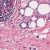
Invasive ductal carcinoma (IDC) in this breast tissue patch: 0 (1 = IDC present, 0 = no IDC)